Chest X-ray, AP view. Patient: 28 years old, sex M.
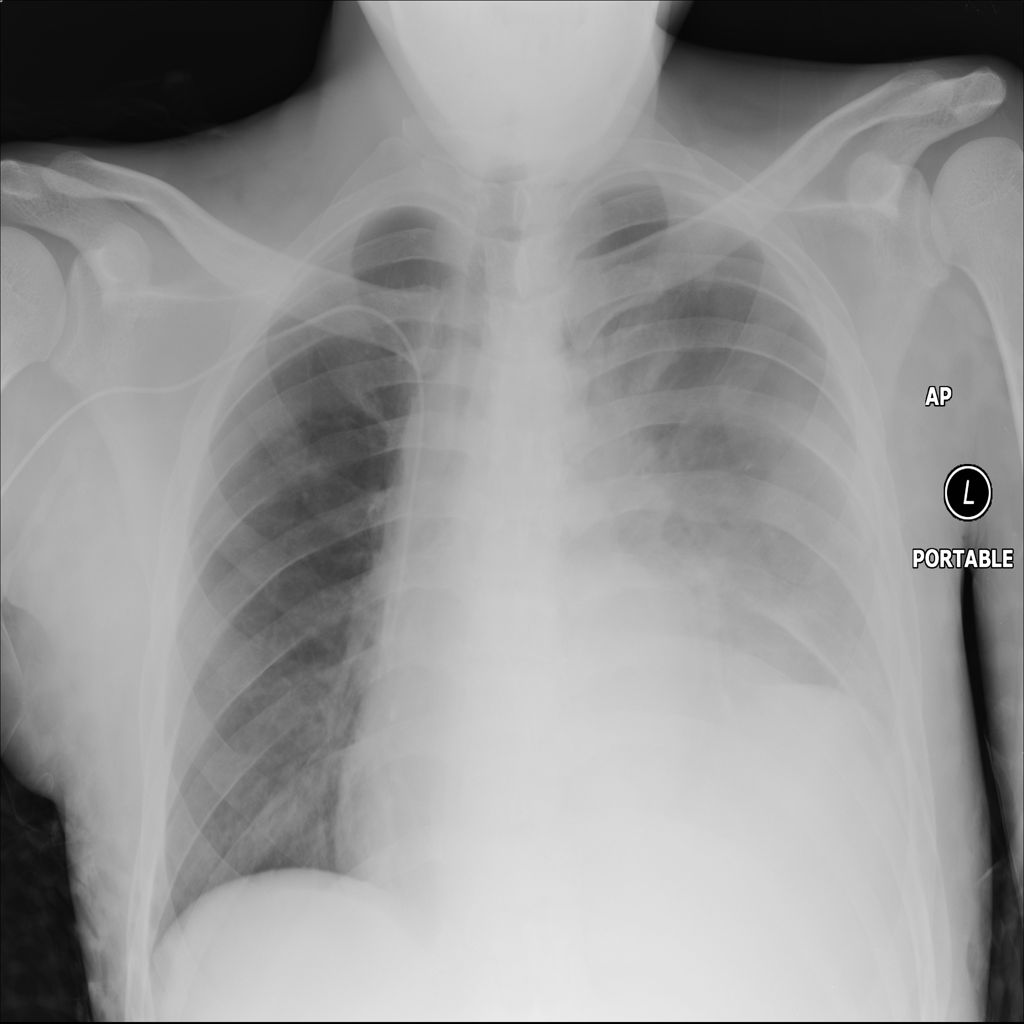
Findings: Consolidation, Effusion